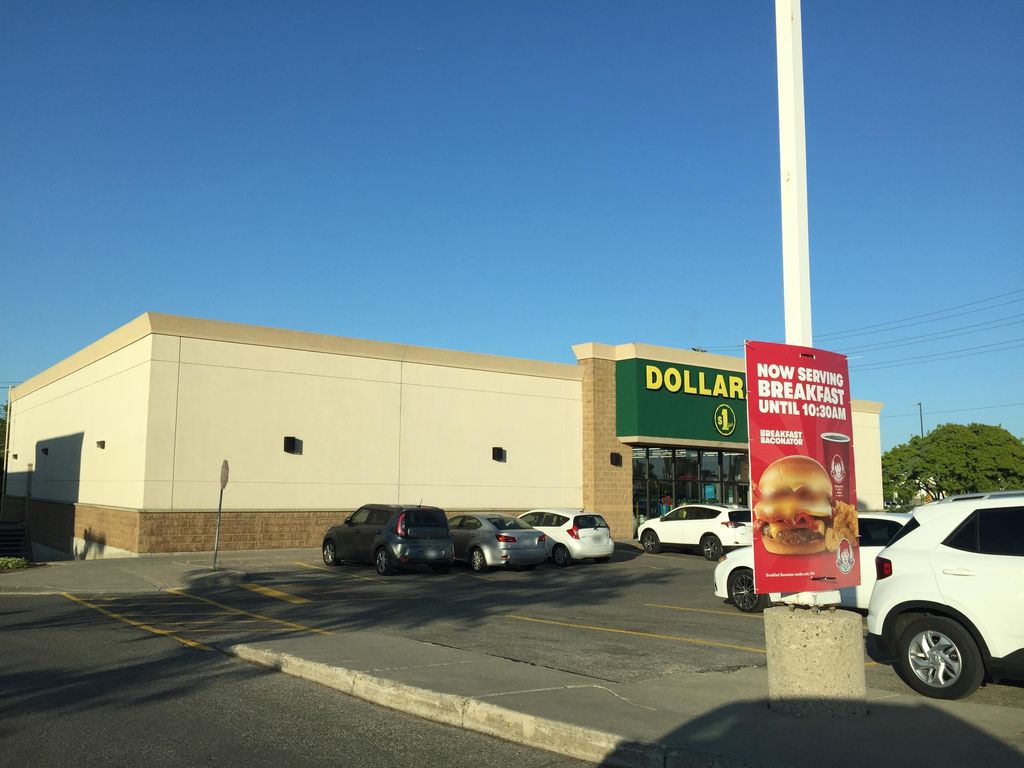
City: kitchener-waterloo